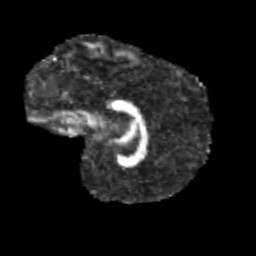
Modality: FA
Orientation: sagittal
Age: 11
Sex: male
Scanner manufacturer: siemens
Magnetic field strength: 3 T
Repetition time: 3.8 s
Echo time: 0.07 s